Milling tool wear sample.
Tool blade image: 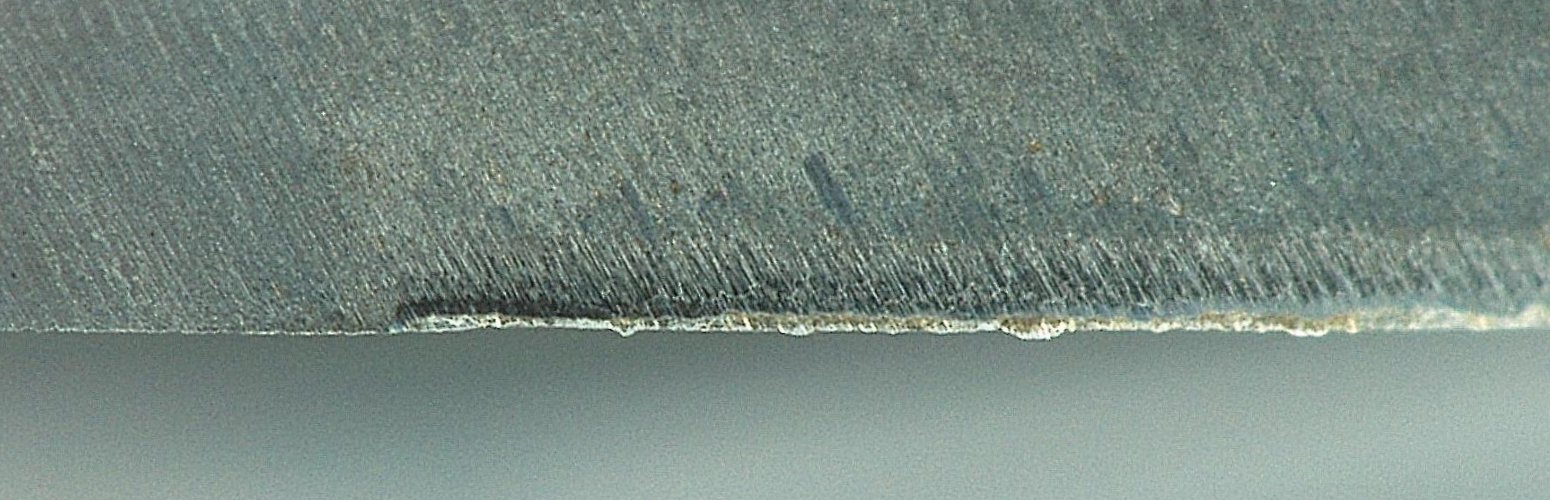
Chip image: 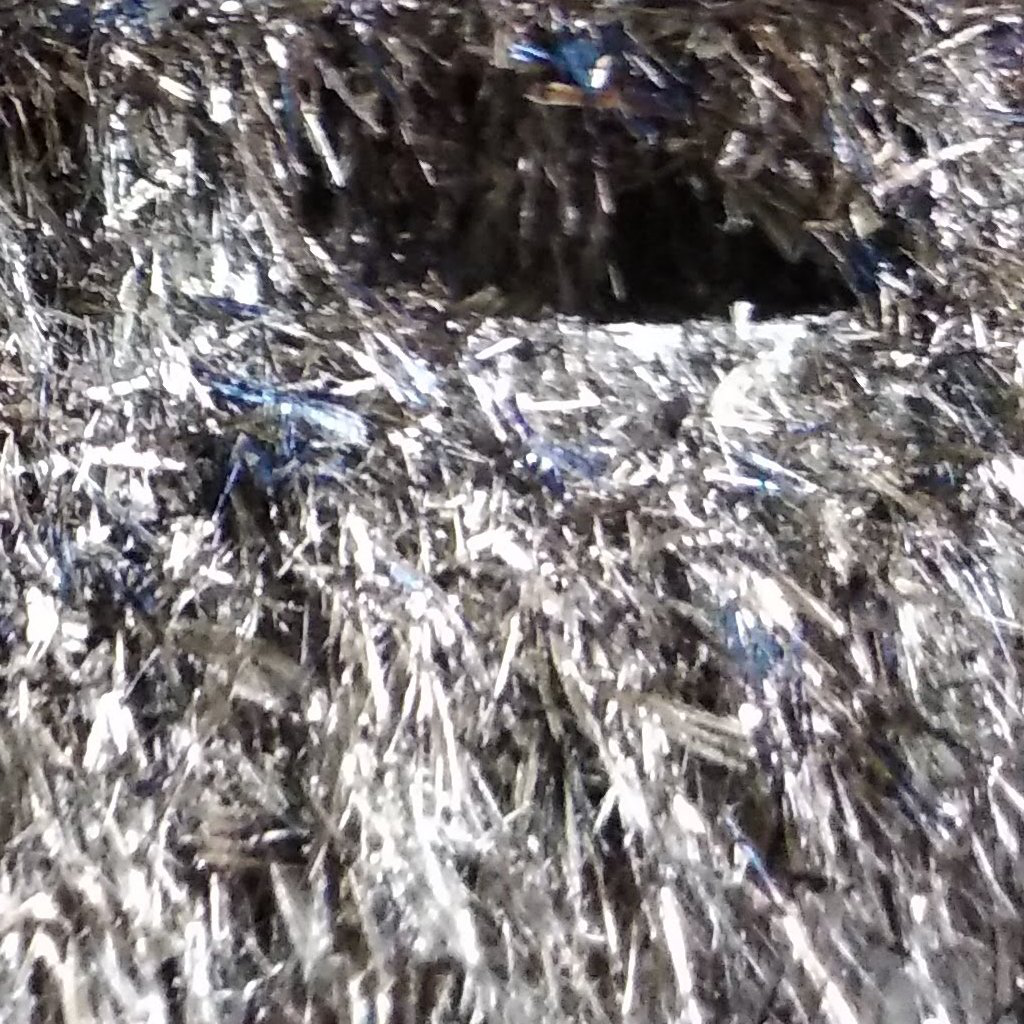
Workpiece image: 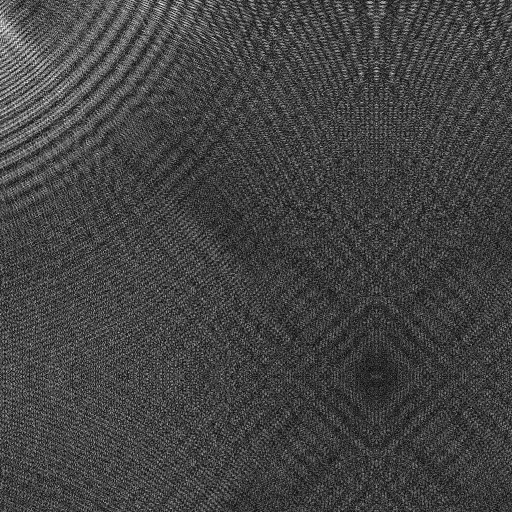
Tool wear state: sharp
Gaps: 15.21
Flank wear: 64.72
Overhang: 5.65
Force-signal Mel-spectrograms (X, Y, Z axes): 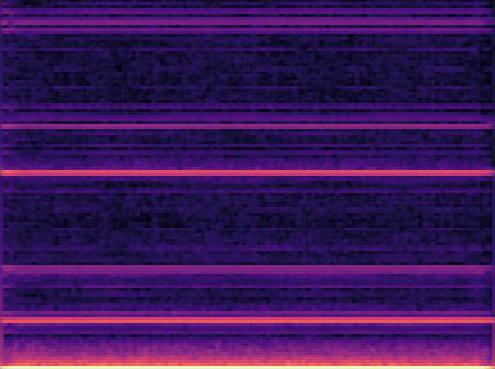 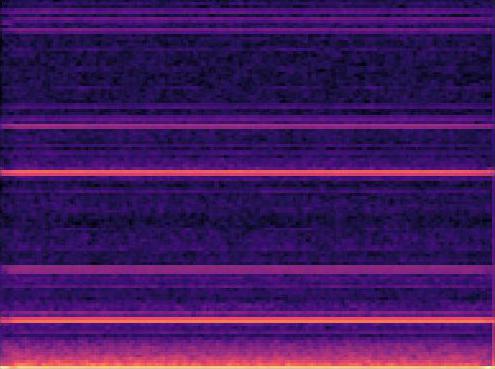 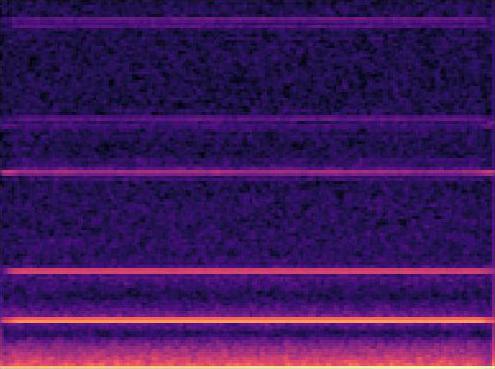
Force-signal scalograms (X, Y, Z axes): 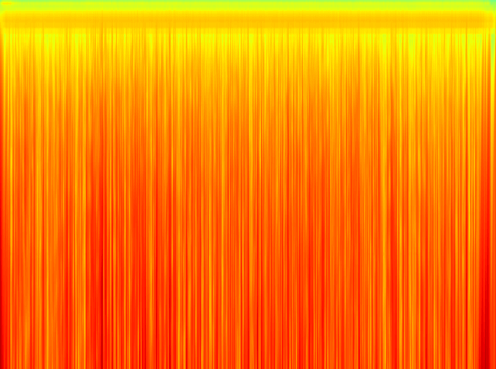 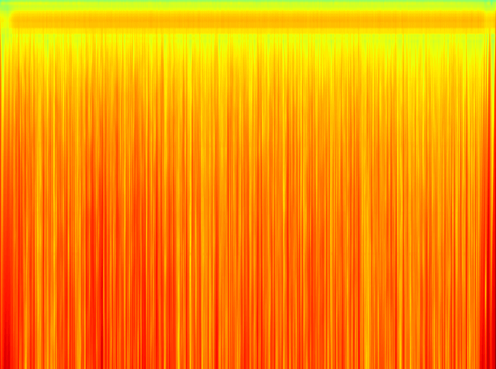 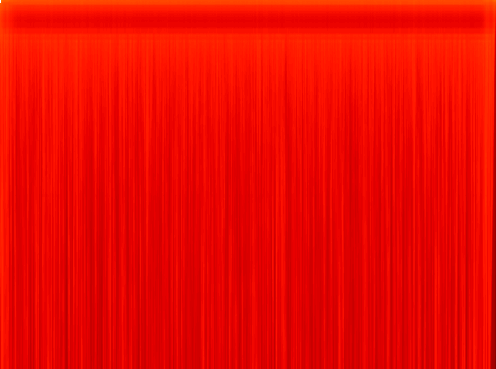
Force phase: initial_break_in_wear